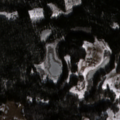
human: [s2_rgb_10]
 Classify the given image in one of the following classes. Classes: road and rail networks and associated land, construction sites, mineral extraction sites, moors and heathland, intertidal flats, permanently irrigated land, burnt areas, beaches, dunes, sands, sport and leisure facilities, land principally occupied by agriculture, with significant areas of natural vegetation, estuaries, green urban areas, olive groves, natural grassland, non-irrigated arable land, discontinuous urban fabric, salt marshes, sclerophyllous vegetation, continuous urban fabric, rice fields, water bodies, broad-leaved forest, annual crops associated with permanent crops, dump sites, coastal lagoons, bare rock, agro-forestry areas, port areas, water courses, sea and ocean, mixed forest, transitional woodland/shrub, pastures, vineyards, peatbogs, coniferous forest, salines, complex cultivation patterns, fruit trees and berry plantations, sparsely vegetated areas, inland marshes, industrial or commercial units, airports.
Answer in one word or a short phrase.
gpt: complex cultivation patterns, land principally occupied by agriculture, with significant areas of natural vegetation, coniferous forest, mixed forest